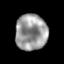
Tissue: prostate
Cell type: T cells
Senescence score: 0.3316
Nuclear area (px): 1125
Mean DAPI intensity: 153.652